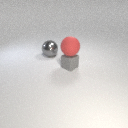
large red rubber sphere above small gray rubber cube